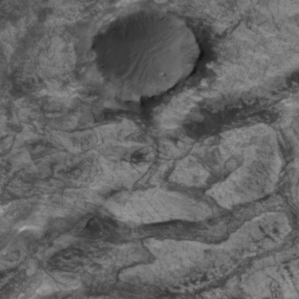
Label: non_frost